Question: Determine whether the two graphs given in the figure are isomorphic. If you think they are isomorphic, answer 1; if you think they are not isomorphic, answer 0.
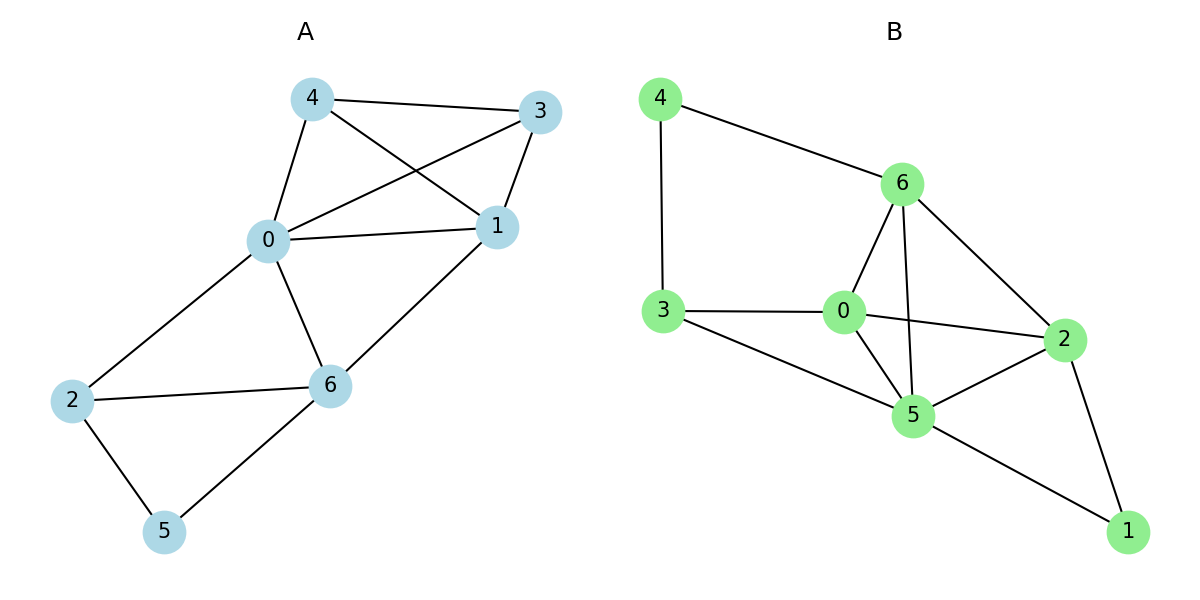
Answer: 0